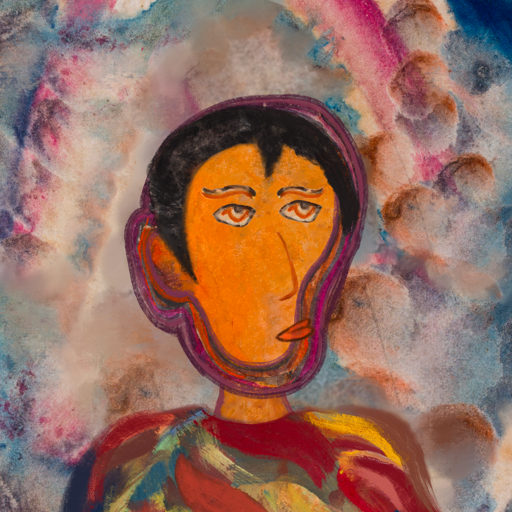
Background: Rupkatha, Head And Neck Side: Hypocrite_w_Hair, Face Side: Experience, Bust: Mother_And_Son_Son, Hair Side: Roy_Bahadur, Head Accessory: Blank, Second Necklace: Blank, Necklace: Blank, Baby: Blank